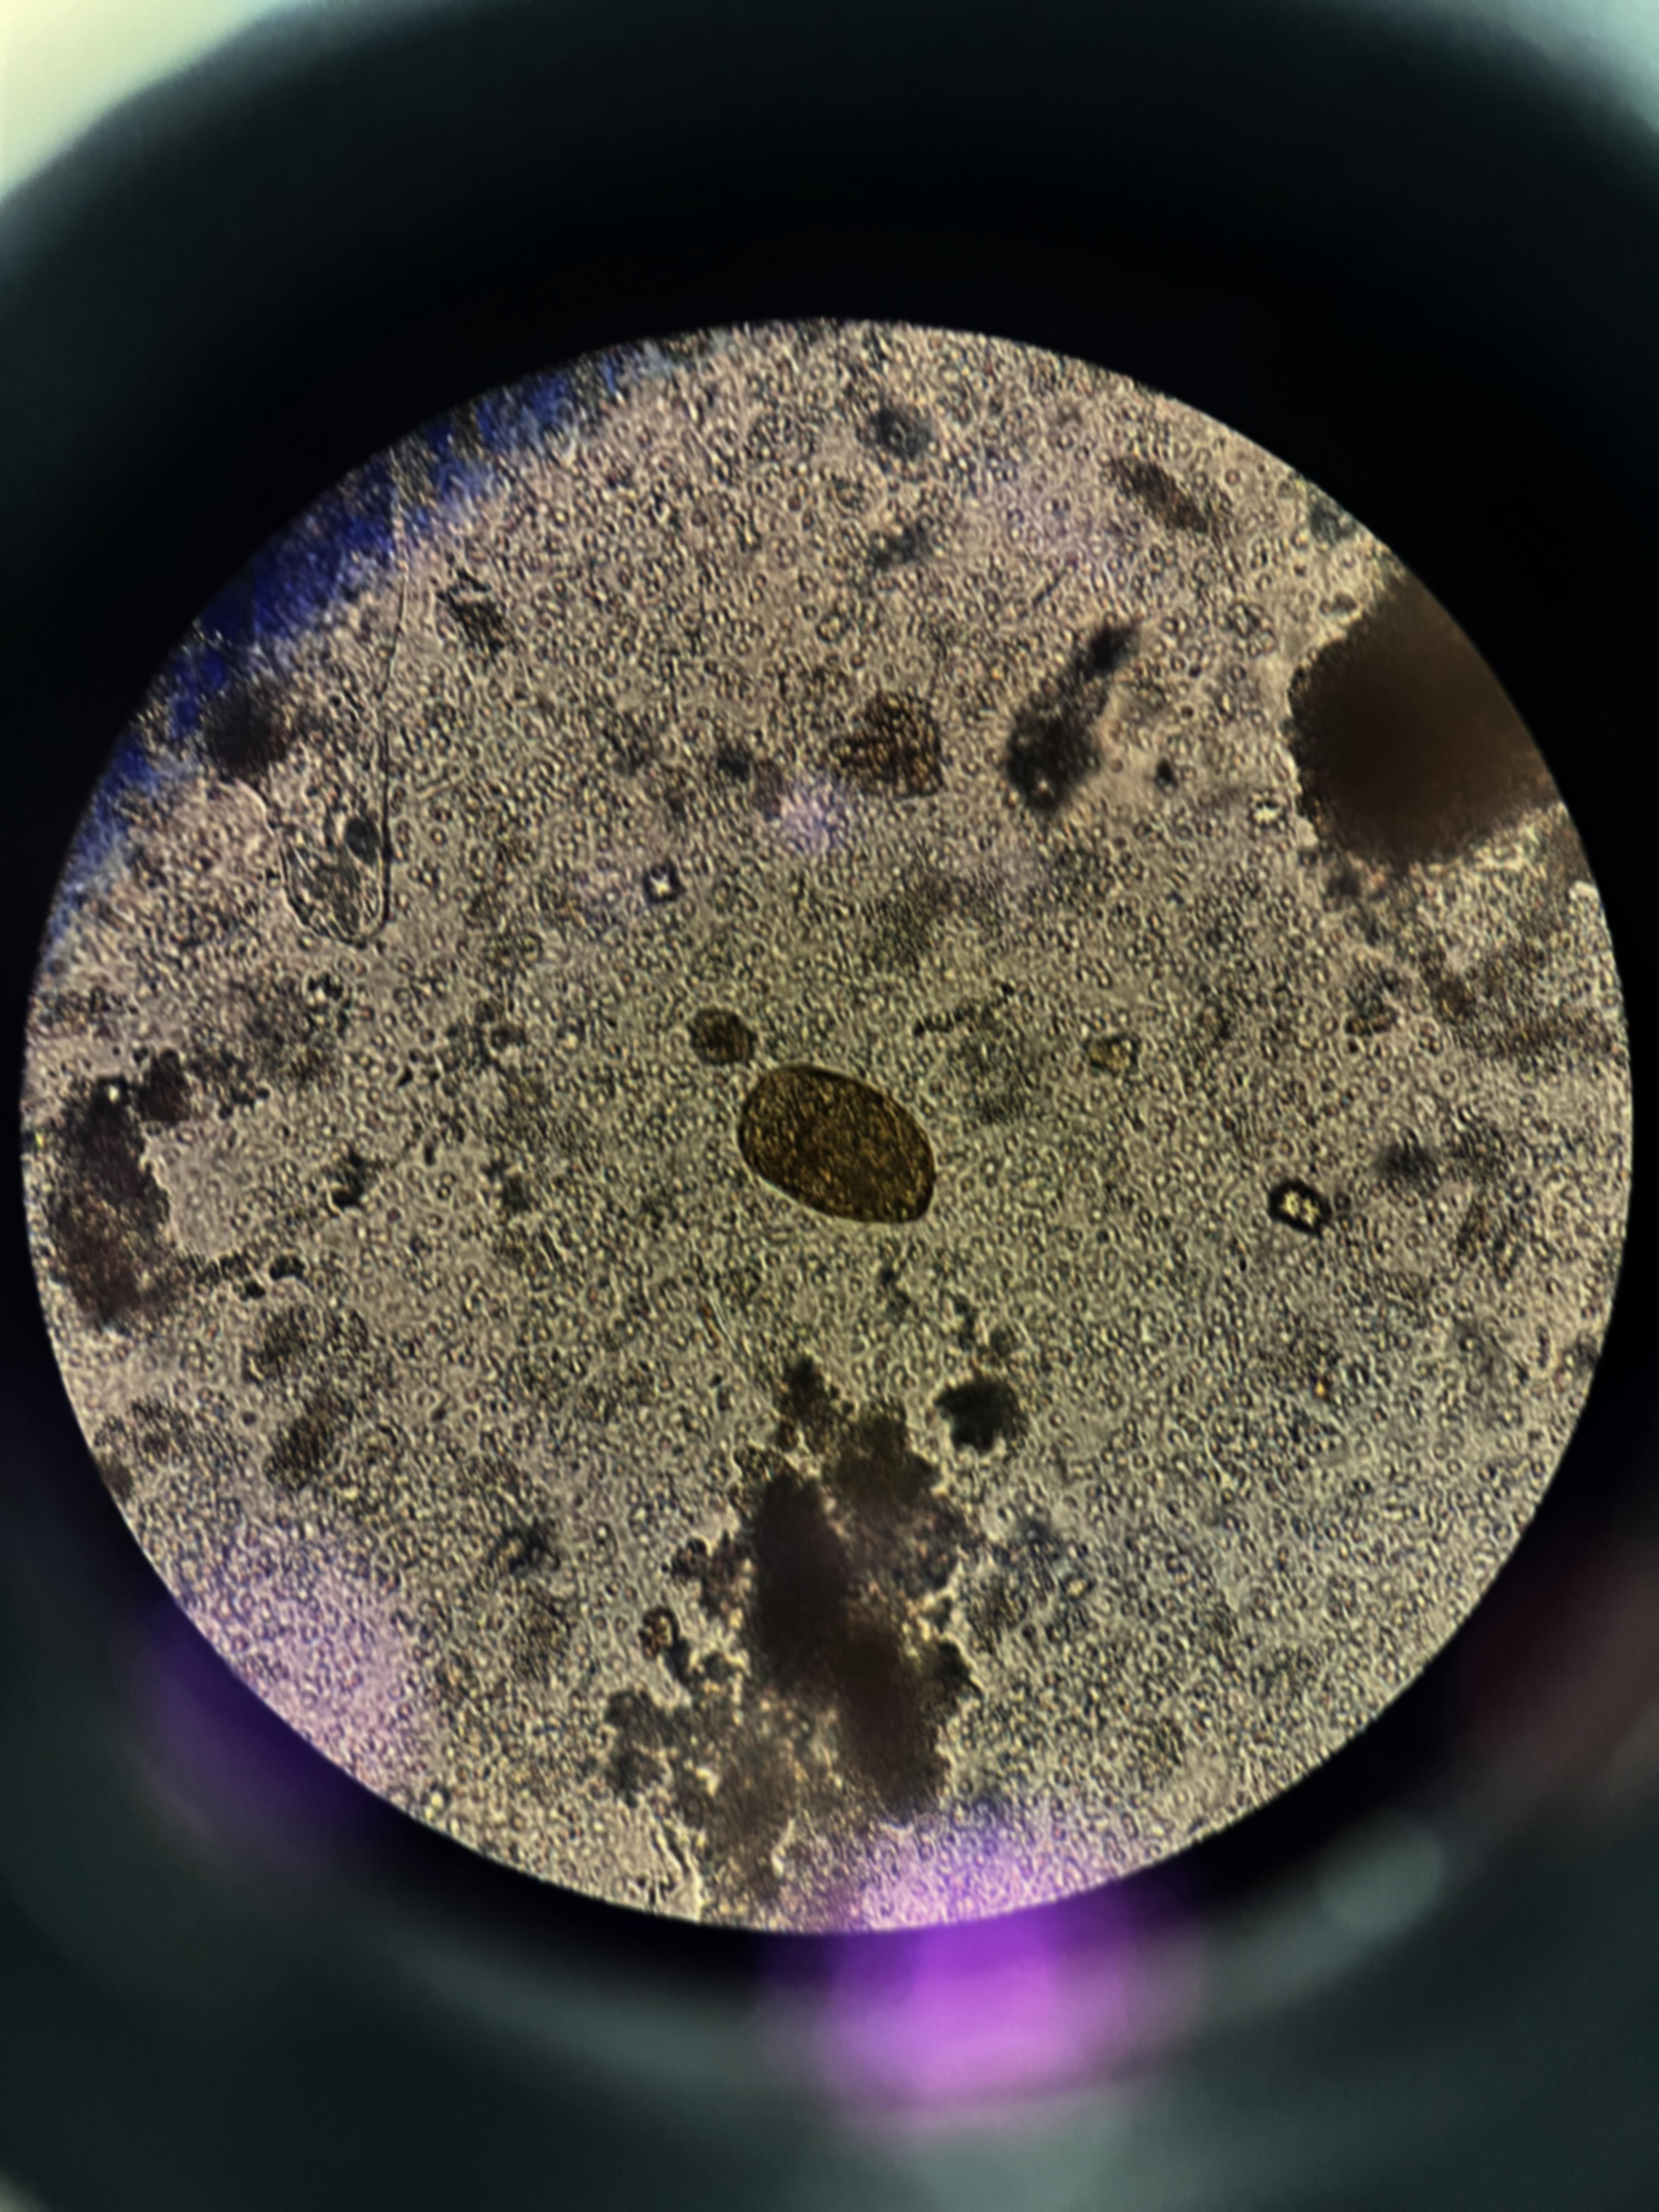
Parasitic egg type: Paragonimus spp